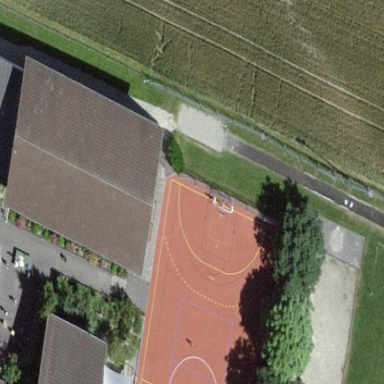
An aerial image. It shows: Multi-sport building that serves as sports hall.